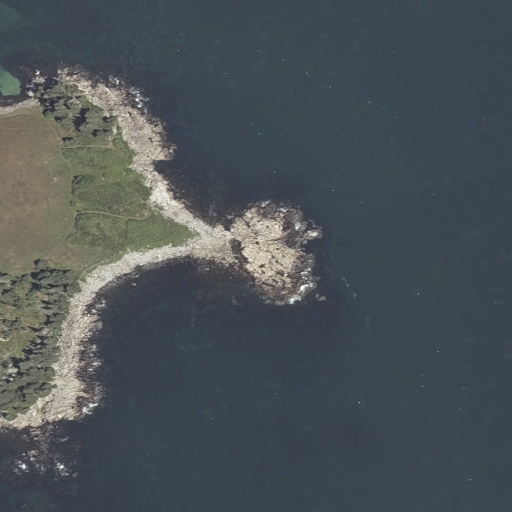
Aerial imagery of bar in Maine named Cunning Rock containing open water, herbaceous wetlands, grassland, barren land, and mixed forest